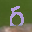
Label: 5